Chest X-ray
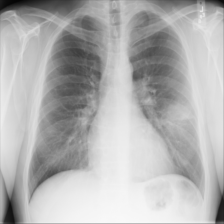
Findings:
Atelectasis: negative
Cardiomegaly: negative
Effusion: negative
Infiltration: negative
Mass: negative
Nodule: negative
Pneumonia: negative
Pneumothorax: negative
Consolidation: negative
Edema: negative
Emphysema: negative
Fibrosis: negative
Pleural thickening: negative
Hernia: negative